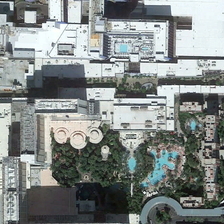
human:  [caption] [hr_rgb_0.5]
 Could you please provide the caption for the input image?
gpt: many green trees and a pond are in a resort with a large white building .

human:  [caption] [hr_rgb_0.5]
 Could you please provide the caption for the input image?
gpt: many green trees and a pond are in a resort with a large white building .

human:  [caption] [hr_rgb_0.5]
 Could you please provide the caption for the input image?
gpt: many green trees and a pond are in a resort with a large white building .

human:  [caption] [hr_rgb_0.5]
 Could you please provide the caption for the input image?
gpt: many green trees and a pond are in a resort with a large white building .

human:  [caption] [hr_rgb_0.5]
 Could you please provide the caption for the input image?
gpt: many green trees and a pond are in a resort with a large white building .